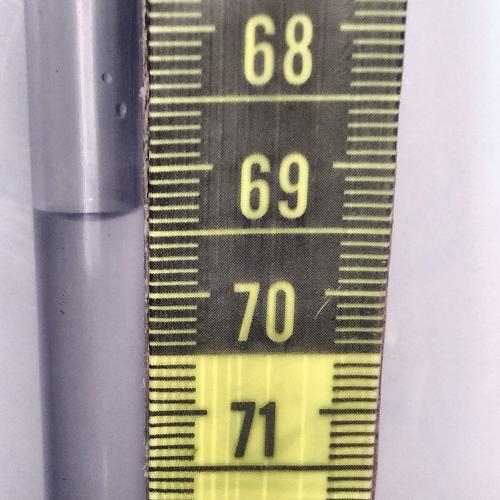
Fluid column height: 69.3 cm